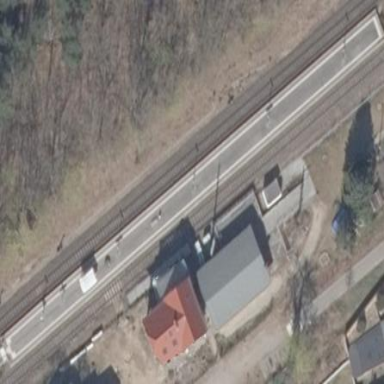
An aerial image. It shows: Concrete platform with shelter for public transport at railway platform.